Interaction volume radius: 10 \u00c5
Interaction volume height: 15 \u00c5
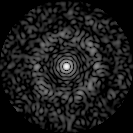
Disorder parameter: 0.844